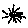
Label: sun